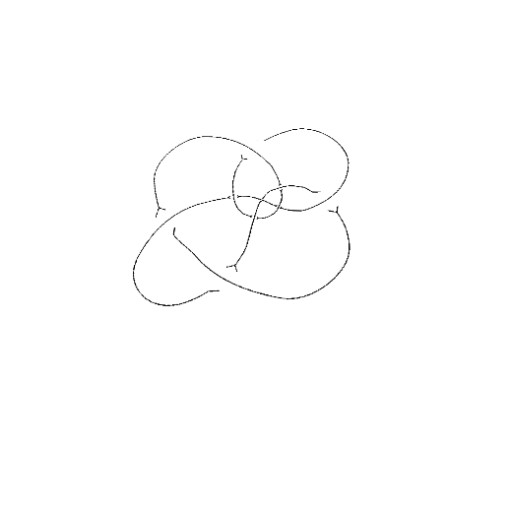
Crossing number: 9